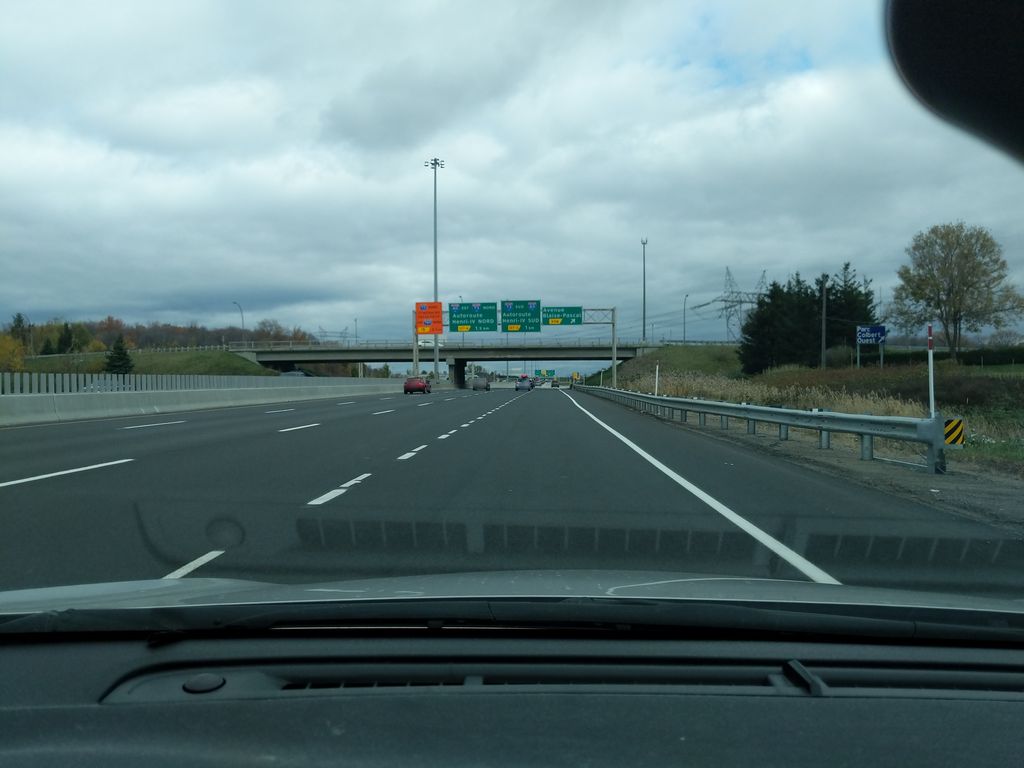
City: quebec_city